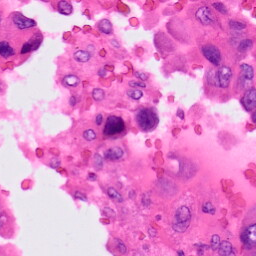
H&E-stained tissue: Lung